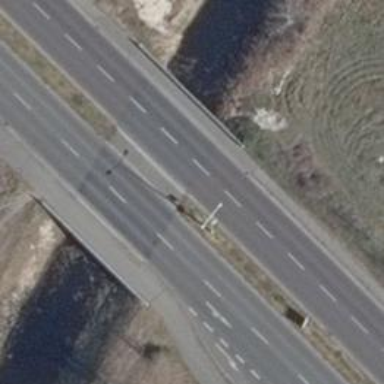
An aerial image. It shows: Asphalt primary highway with concrete sidewalk on the right side.